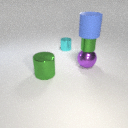
small green metal cylinder above large purple metal sphere